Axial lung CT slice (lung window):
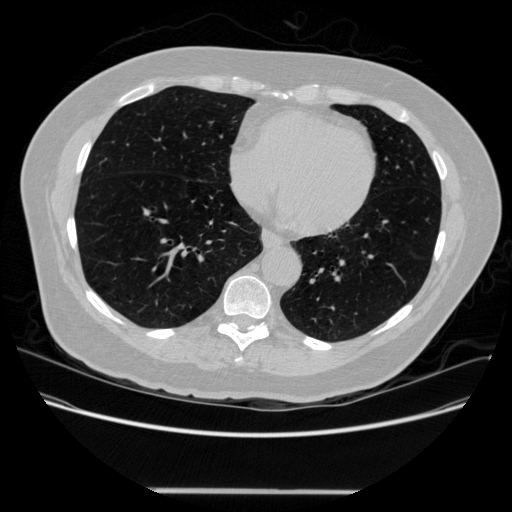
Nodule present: no